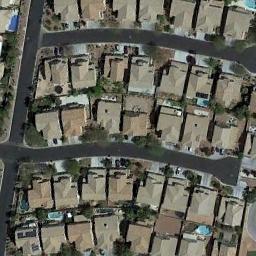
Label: dense_residential